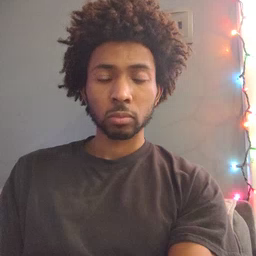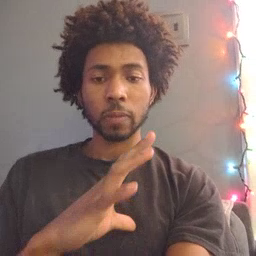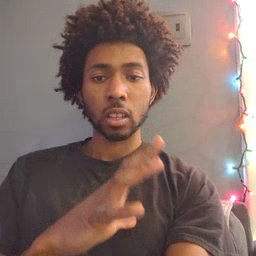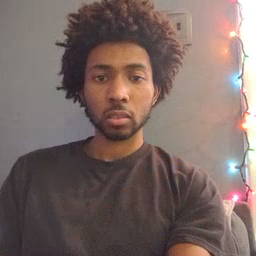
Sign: fine